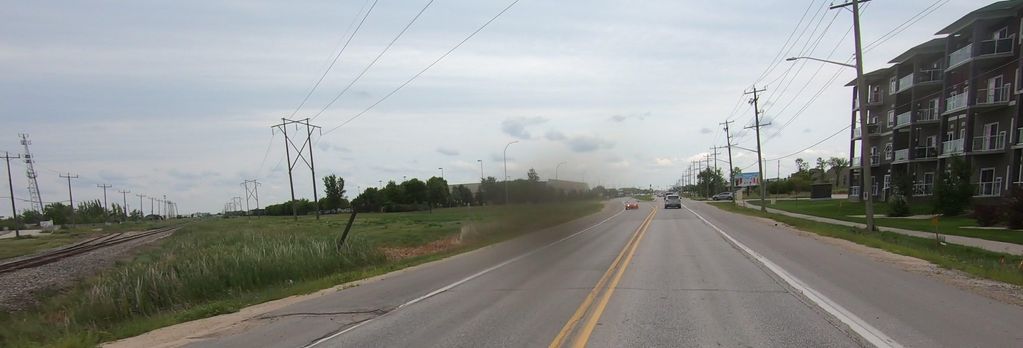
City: winnipeg